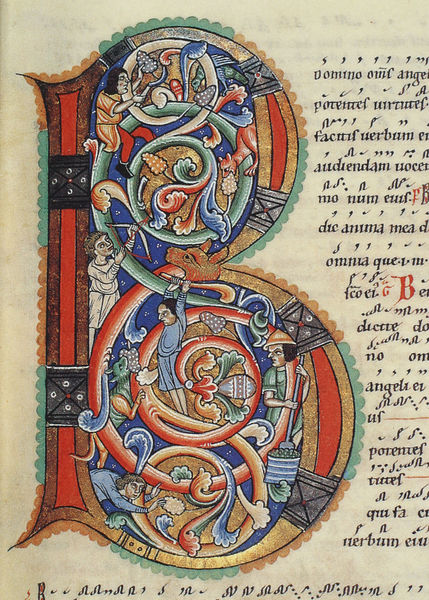
Titel: Stammheim Missale, Hildesheim
Schlagwörter: blau, blätter, mann, vogel, bäume, grün, menschen, männer, hund, rot, tier, tiere, bibel, halten, kirche, gold, blatt, bauern, ranken, trauben, schrift, papier, noten, ernte, figuren, wein, katze, hängen, buch, vergoldet, kloster, seite, buchstabe, initiale, buchseite, kreuze, jäger, verschlungen, maul, mittelalter, blattwerk, armbrust, männder, abtei, rebe, reben, weinrebe, schütze, stampfen, miniatur, ungeheuer, gesangbuch, untier, latein, initial, ottonisch, buchmalerei, majuskel, inkunabel, buchschmuck, illustartion, windungen, illumination, evangelistar, gesangsbuch, missale, b, armbrustschütze, buchstabe b, sakramentar, gregorianik, weinherstellung, abgei